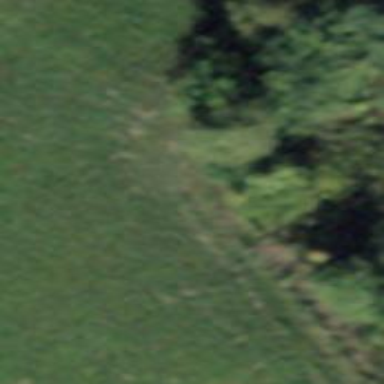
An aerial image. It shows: Row of trees in natural setting.